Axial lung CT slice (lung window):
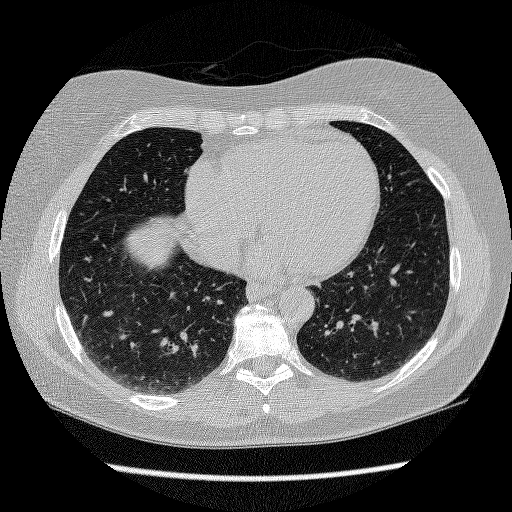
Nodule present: no